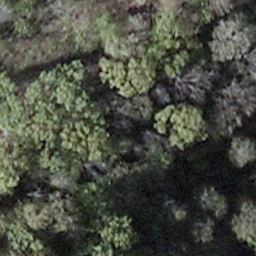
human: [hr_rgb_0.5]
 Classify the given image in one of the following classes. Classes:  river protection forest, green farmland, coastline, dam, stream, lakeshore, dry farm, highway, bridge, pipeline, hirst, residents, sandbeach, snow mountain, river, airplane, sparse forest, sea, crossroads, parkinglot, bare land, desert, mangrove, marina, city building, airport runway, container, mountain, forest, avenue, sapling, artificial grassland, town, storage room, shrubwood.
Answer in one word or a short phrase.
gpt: shrubwood